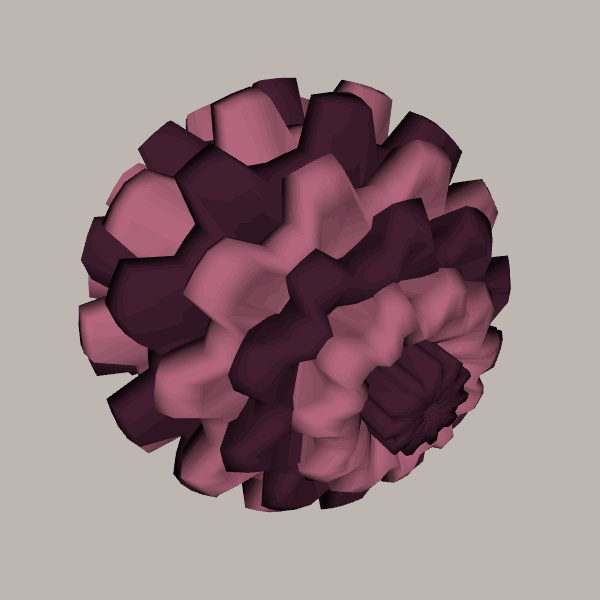
Background: light